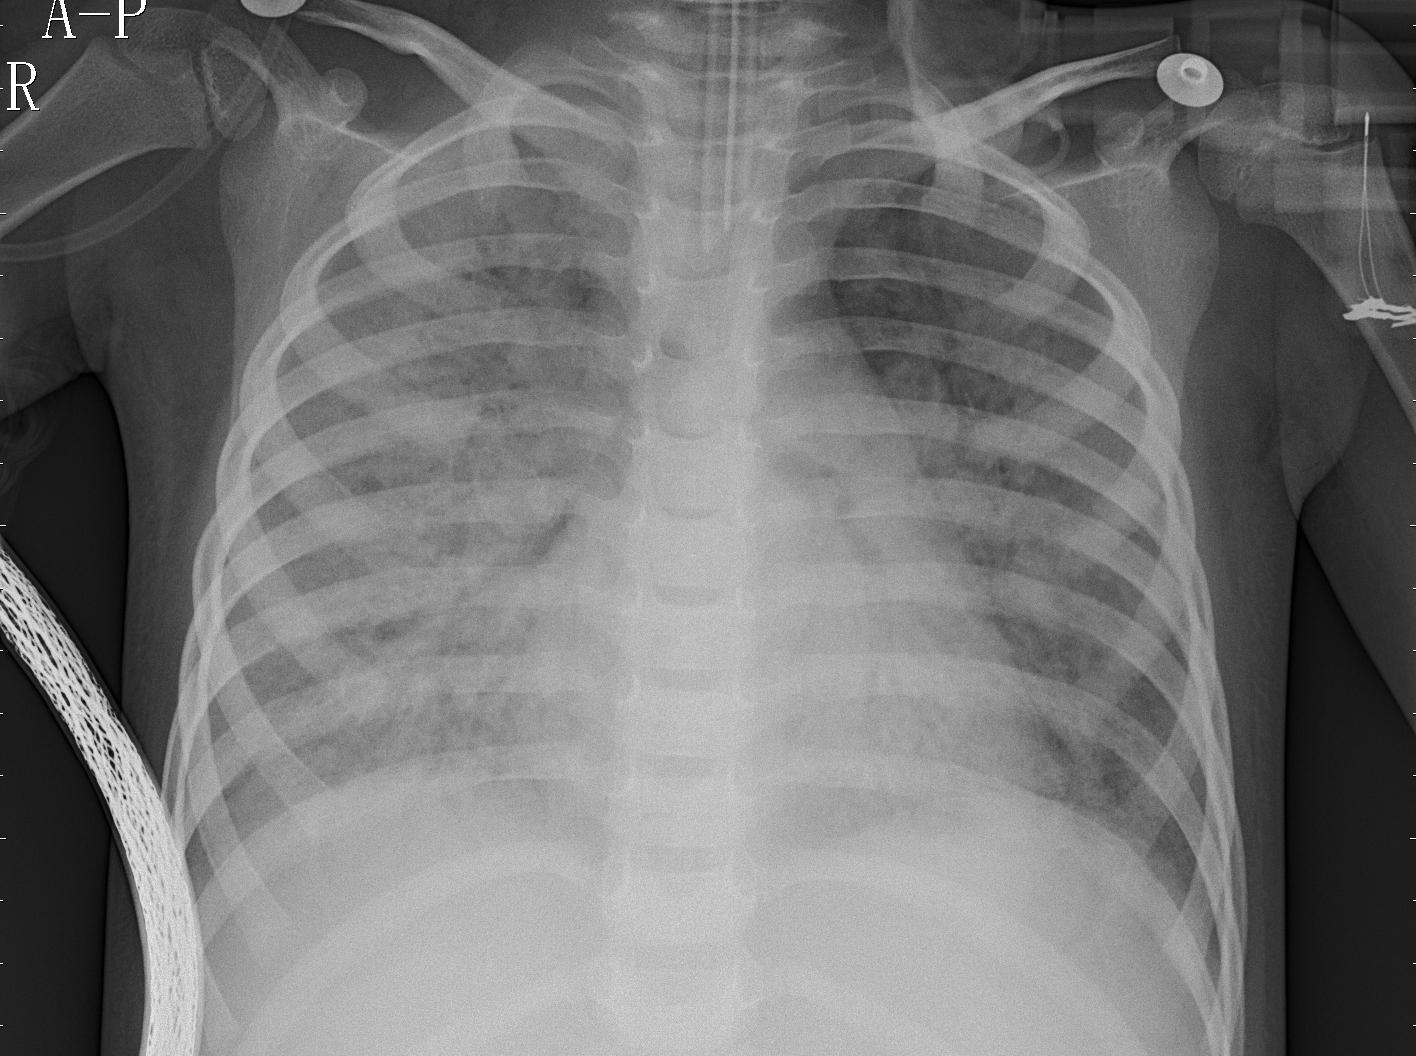
Diagnosis: PNEUMONIA